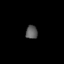
Tissue: lung
Cell type: Myeloid cells
Senescence score: 0.6239
Nuclear area (px): 156
Mean DAPI intensity: 92.045